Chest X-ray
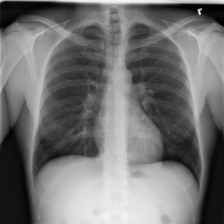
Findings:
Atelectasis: negative
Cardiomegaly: negative
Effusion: negative
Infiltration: negative
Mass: negative
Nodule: negative
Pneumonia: negative
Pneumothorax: negative
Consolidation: negative
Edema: negative
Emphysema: negative
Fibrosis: negative
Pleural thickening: negative
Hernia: negative